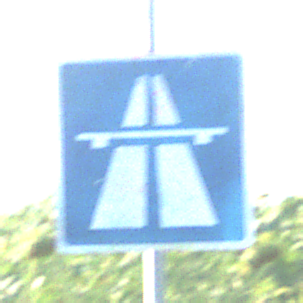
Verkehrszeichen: Autobahn
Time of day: MorningAfternoon
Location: Outdoor (RoadRail)
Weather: Clear
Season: NotSpecified
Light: Natural